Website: walmart
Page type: delivery-shipping
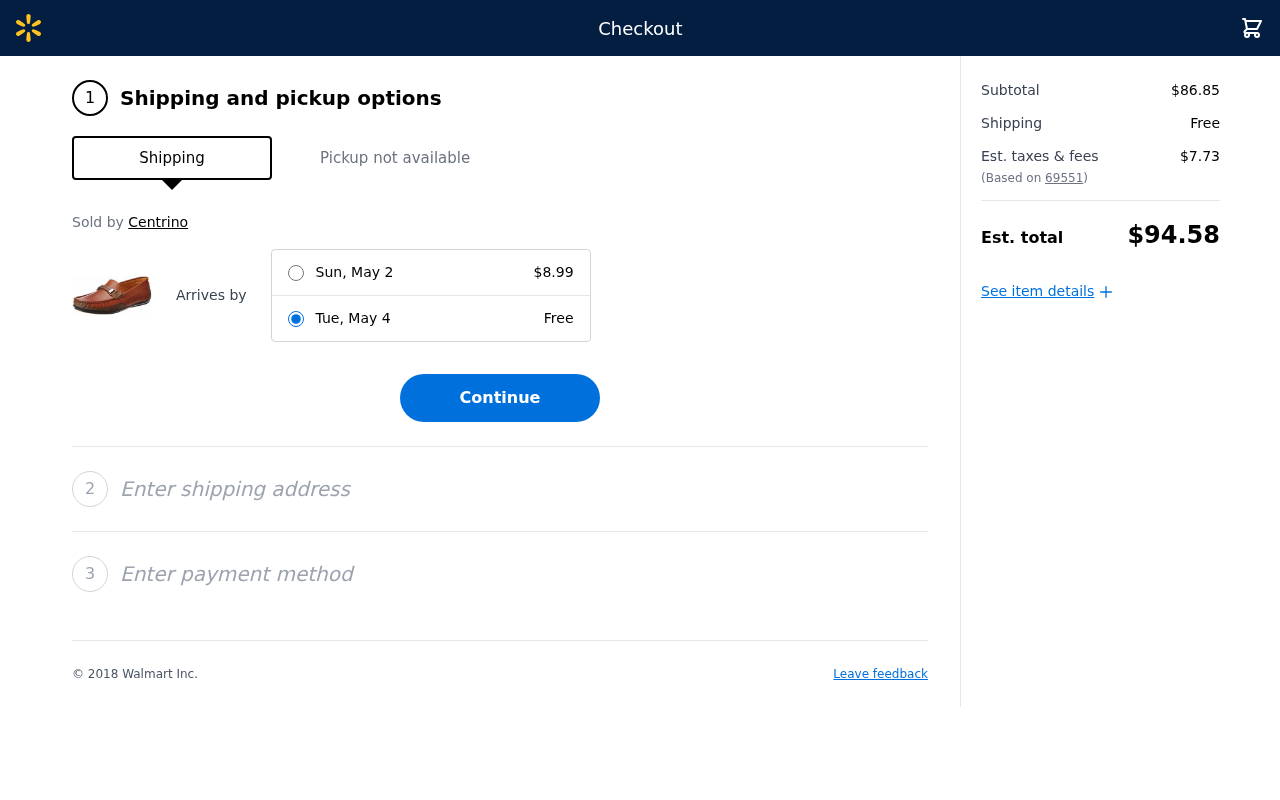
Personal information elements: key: PII_POSTCODE
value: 69551
Product elements: key: PRODUCT1_BRAND
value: Centrino
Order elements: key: ORDER_EXPRESS_DATE
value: Sun, May 2
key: ORDER_EXPRESS_PRICE
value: $8.99
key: ORDER_DELIVERY_DATE
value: Tue, May 4
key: ORDER_SHIPPING_COST
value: Free
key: ORDER_SUBTOTAL
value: $86.85
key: ORDER_SHIPPING_COST2
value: Free
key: ORDER_TAX
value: $7.73
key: ORDER_TOTAL
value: $94.58